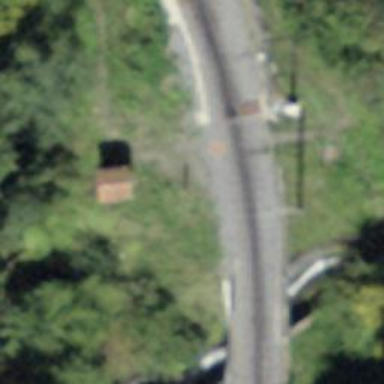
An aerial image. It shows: Railway crossing.